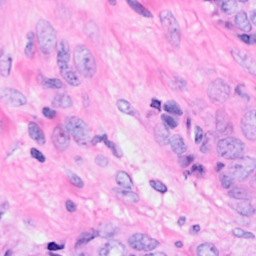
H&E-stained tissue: Breast